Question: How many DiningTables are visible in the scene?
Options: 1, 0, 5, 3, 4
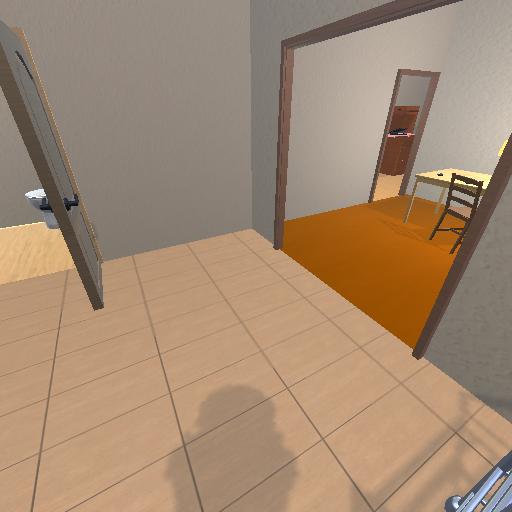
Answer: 1